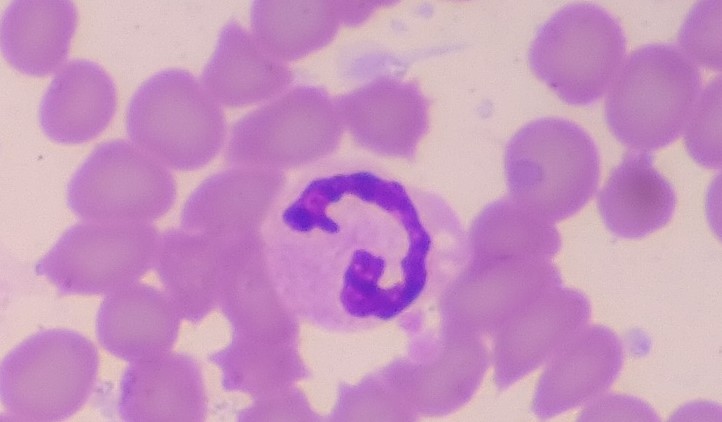
White blood cell type: Neutrophil